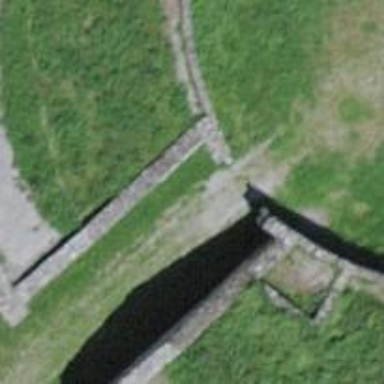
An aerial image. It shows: Wall is shown in the image.